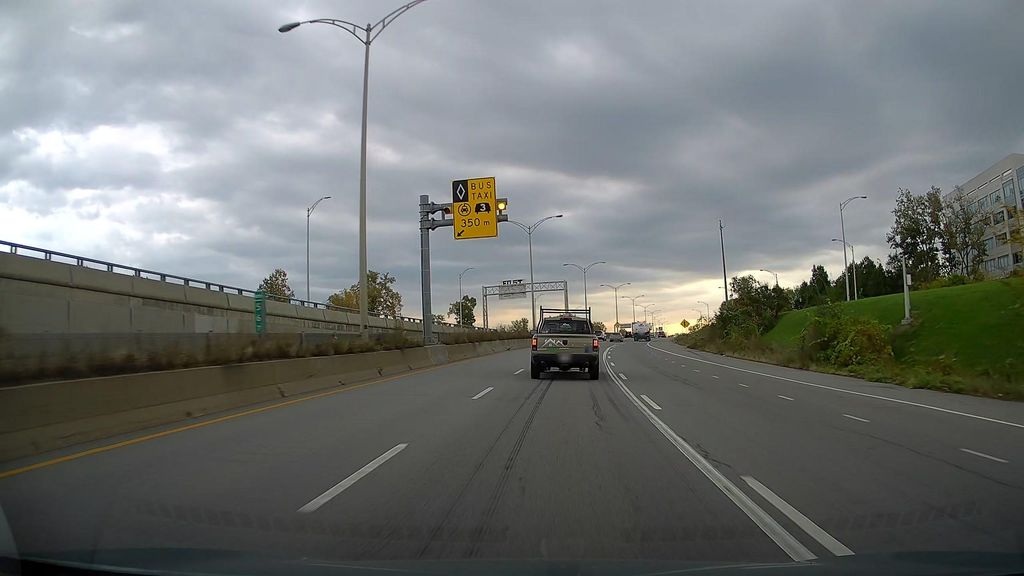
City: montreal